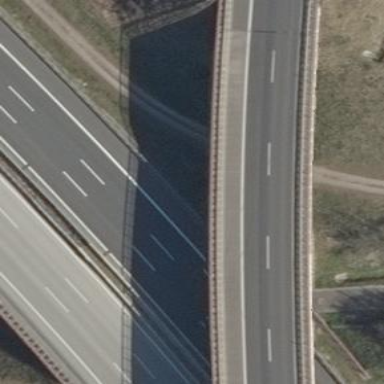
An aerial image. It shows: Bridge with beam structure.